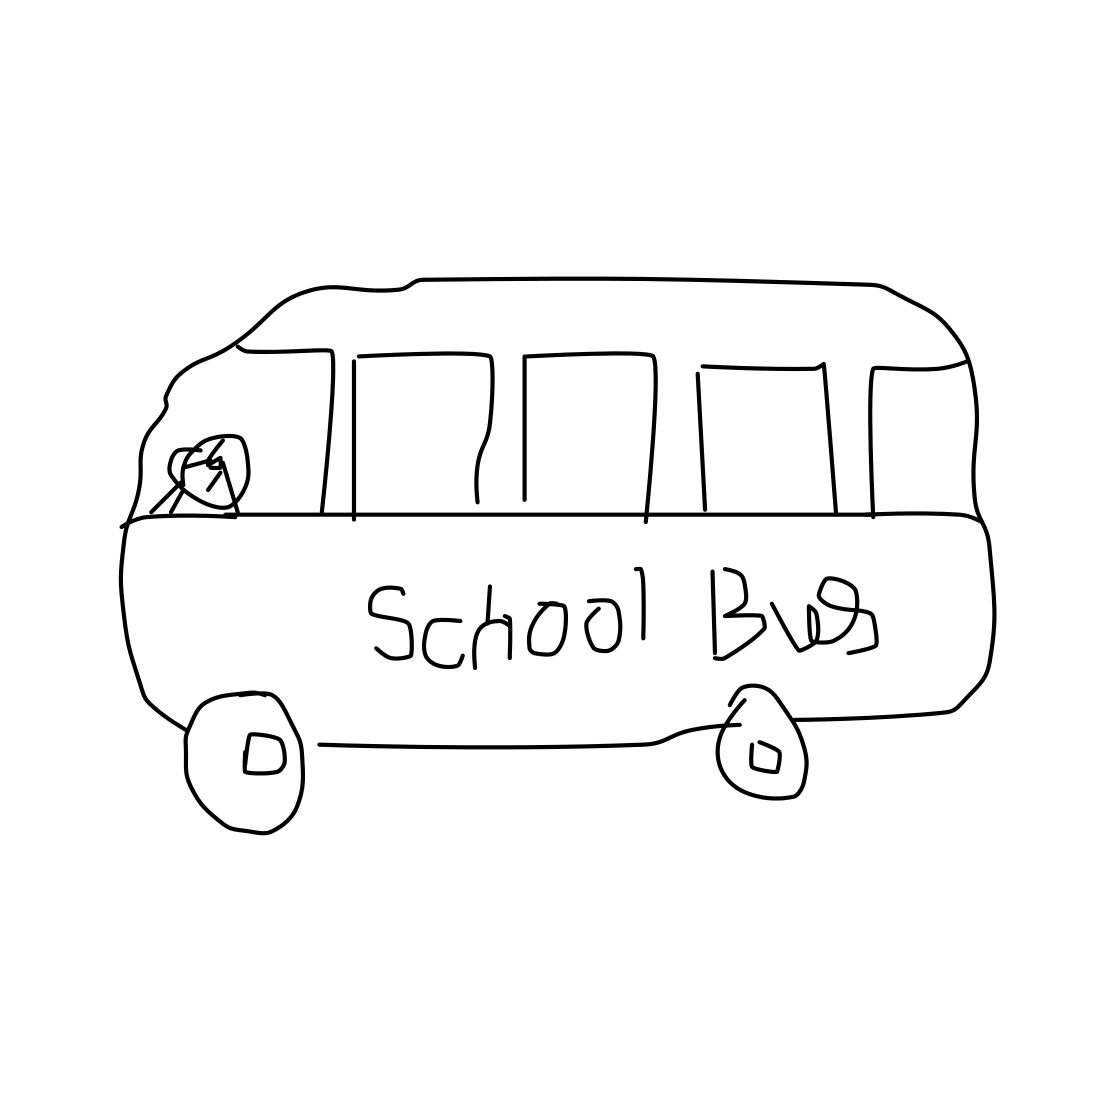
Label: bus